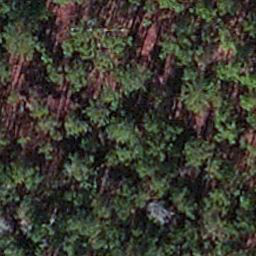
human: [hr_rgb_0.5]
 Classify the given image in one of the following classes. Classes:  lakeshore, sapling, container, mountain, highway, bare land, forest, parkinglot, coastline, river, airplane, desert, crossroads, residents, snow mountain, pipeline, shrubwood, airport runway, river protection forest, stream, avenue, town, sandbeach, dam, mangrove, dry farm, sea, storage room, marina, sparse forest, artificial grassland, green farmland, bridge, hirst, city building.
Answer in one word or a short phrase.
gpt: sapling